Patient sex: M
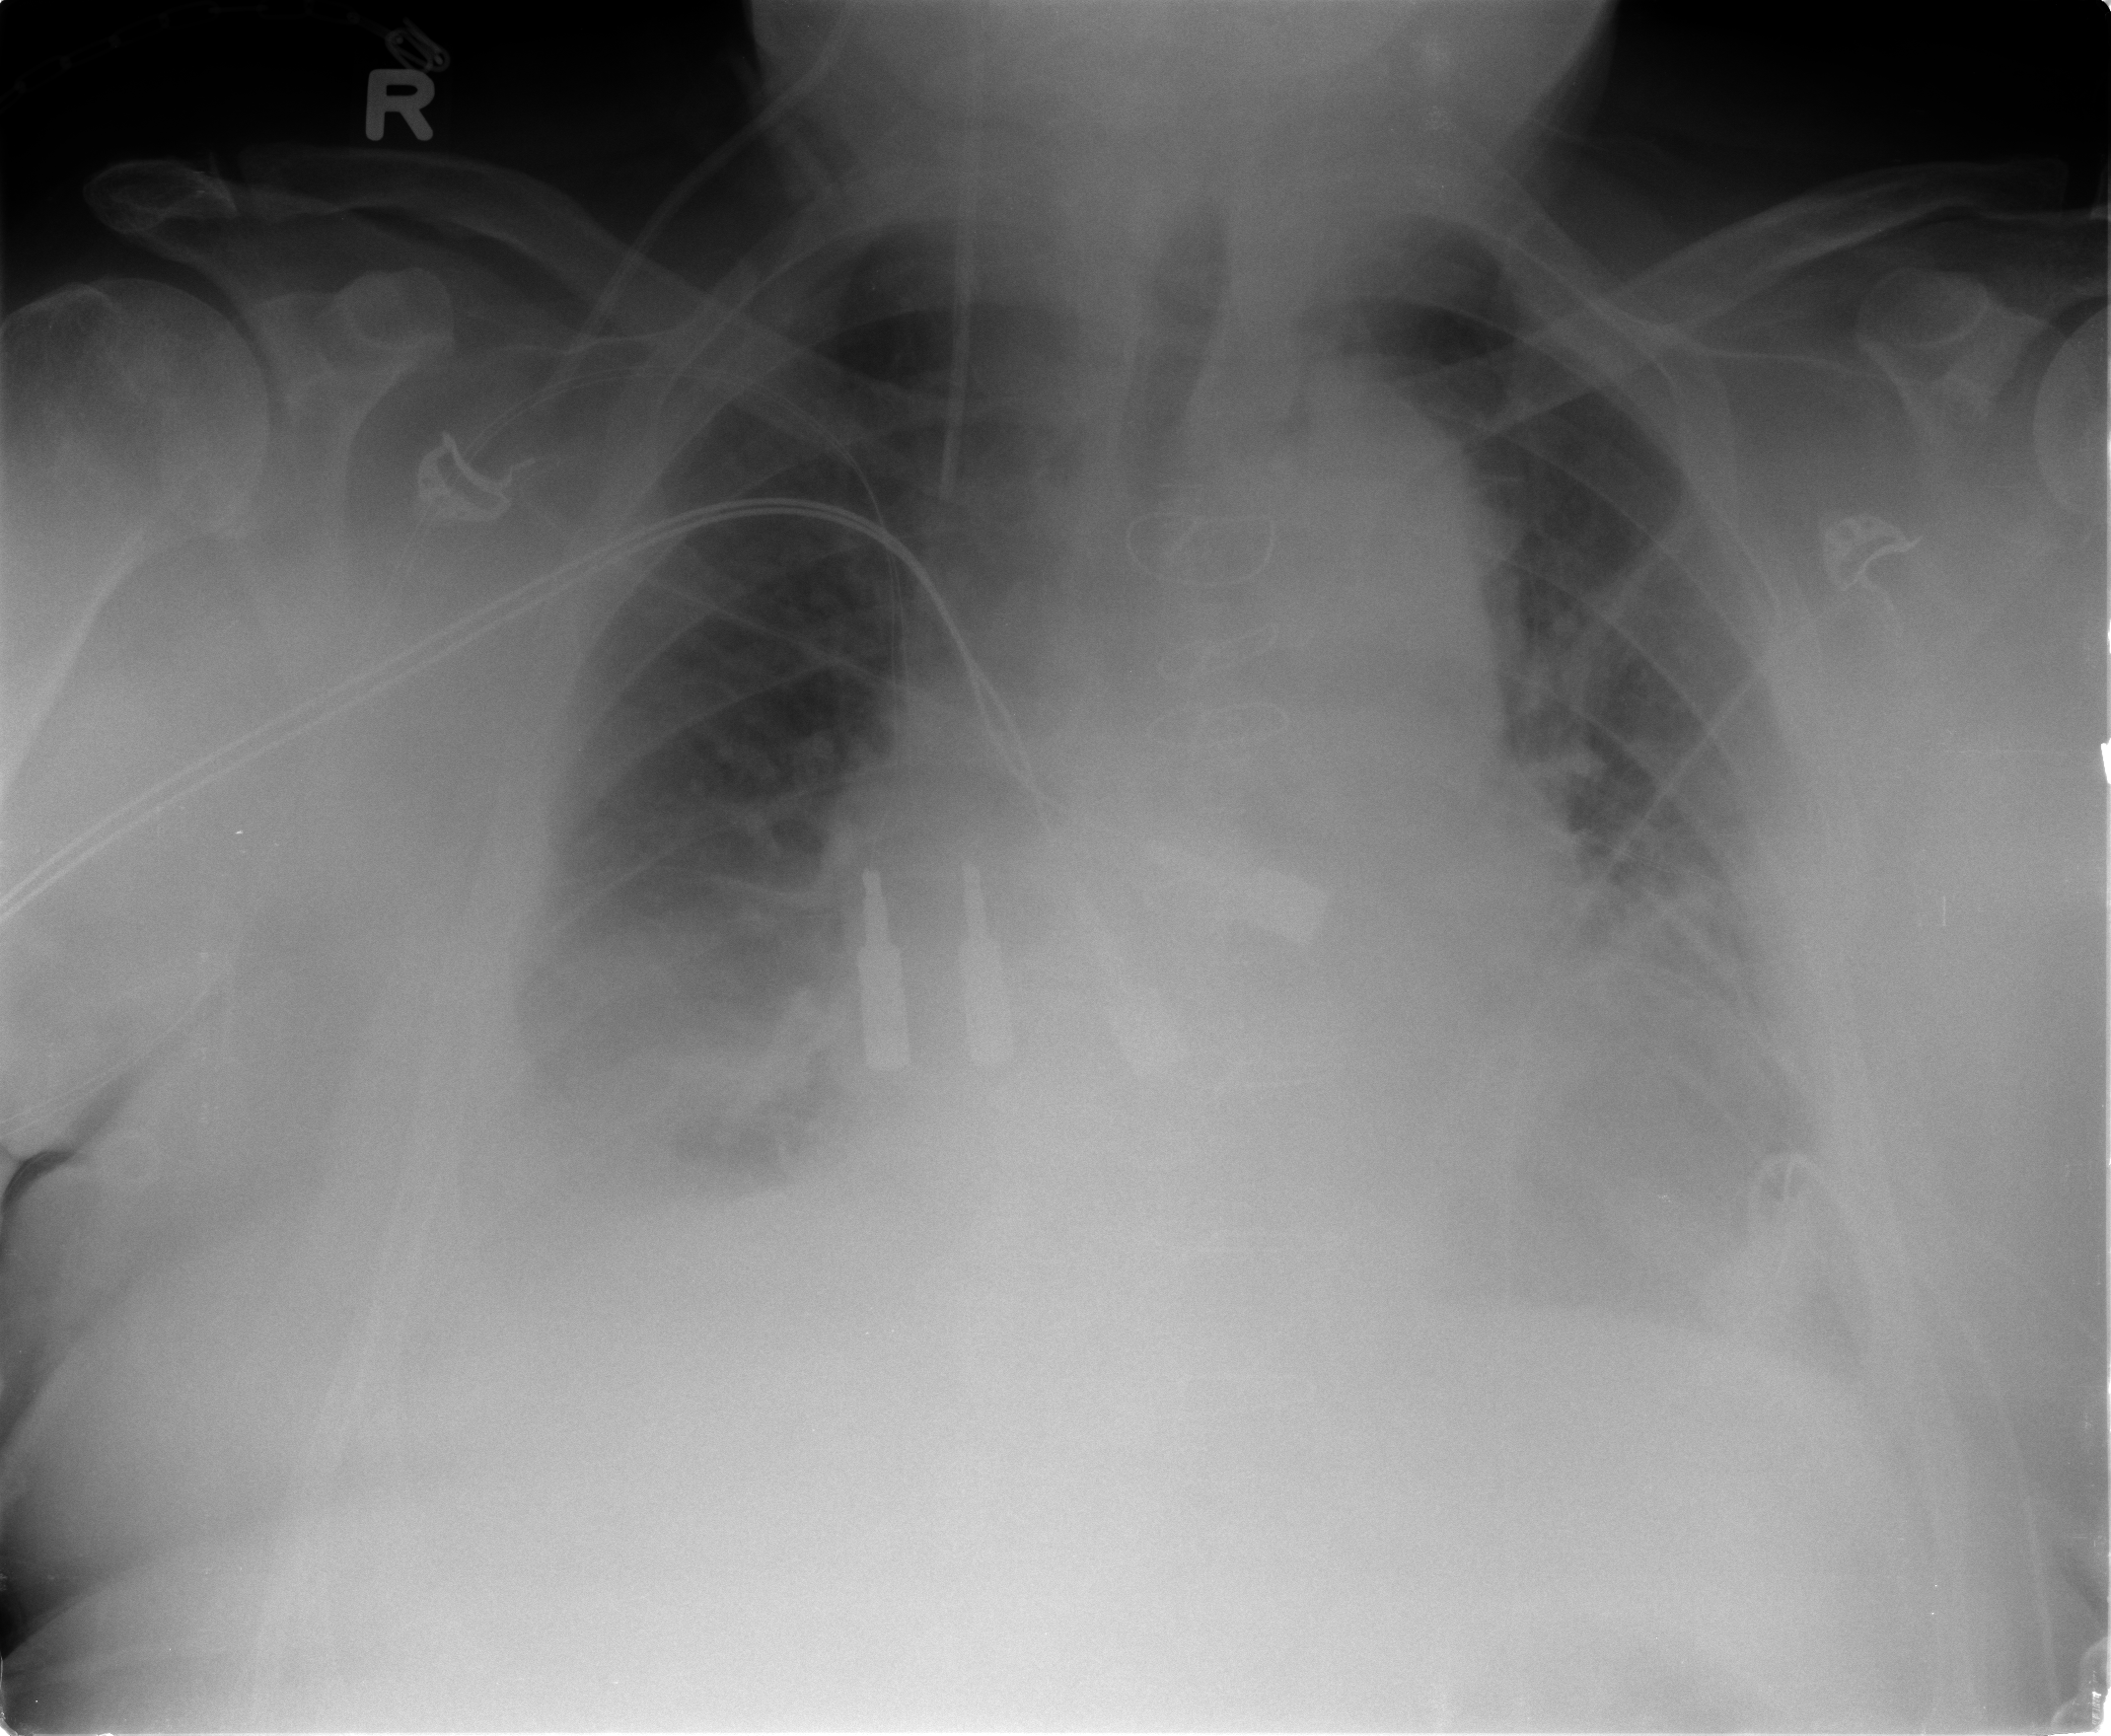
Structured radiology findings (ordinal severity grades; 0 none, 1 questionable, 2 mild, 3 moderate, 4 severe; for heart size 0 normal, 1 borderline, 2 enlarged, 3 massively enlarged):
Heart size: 2
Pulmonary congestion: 2
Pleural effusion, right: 2
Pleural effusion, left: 2
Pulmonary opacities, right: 1
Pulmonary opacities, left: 1
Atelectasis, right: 2
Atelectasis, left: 2